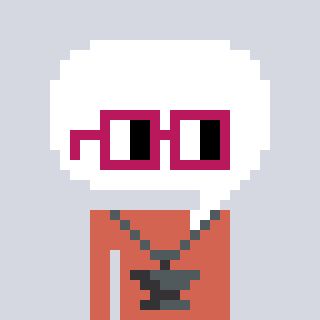
a pixel art character with square dark red glasses, a speech bubble-shaped head and a peachy-colored body on a cool background